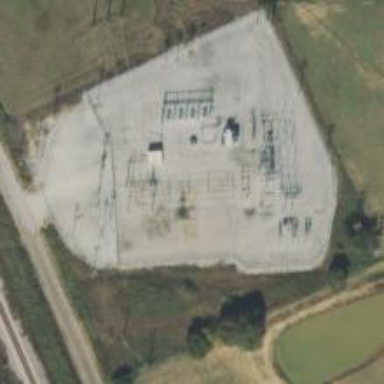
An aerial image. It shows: Outdoor power substation at the transmission level.